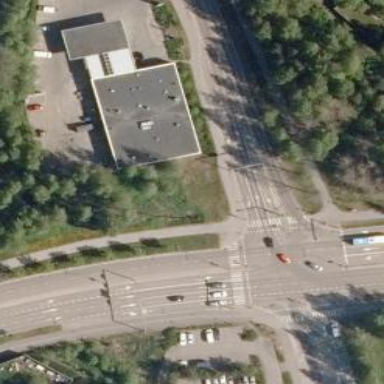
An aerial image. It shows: Convenience shop.